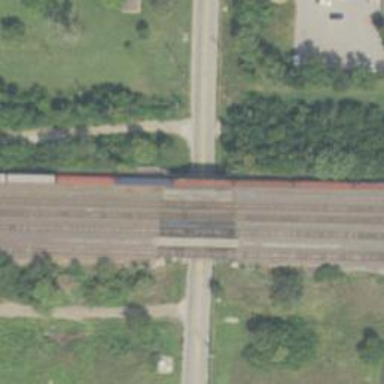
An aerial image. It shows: Railway bridge leading to rail yard.